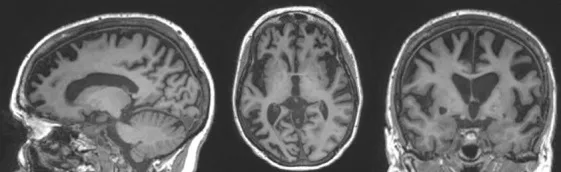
MRI images of the proband at evaluation. Portrayed are representative images from a T1-weighted sequence indicating severe global atrophy, slightly right > left, most pronounced in frontal, temporal, and parietal regions, and deemed consistent with behavioral variant frontotemporal dementia.
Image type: radiology (mri)